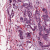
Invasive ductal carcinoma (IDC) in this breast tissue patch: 1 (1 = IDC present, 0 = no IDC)